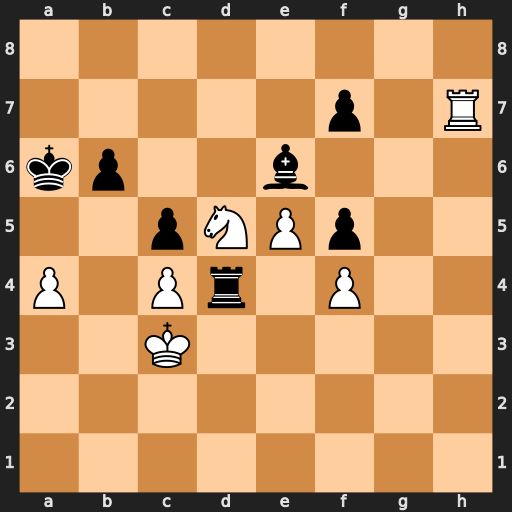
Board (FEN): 8/5p1R/kp2b3/2pNPp2/P1Pr1P2/2K5/8/8
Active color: w
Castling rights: -
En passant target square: -
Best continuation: Nc7+ Ka5 Nxe6